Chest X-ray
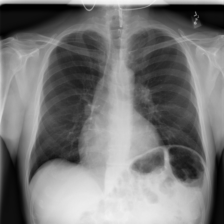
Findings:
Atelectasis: negative
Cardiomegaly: negative
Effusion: negative
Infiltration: negative
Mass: negative
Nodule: negative
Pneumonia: negative
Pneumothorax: negative
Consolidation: negative
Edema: negative
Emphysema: negative
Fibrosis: negative
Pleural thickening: negative
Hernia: negative